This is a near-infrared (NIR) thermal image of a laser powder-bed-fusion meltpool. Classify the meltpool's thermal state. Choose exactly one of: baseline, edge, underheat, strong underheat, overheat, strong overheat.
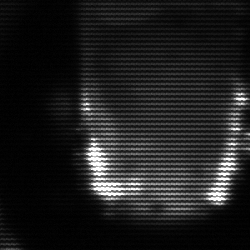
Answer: baseline